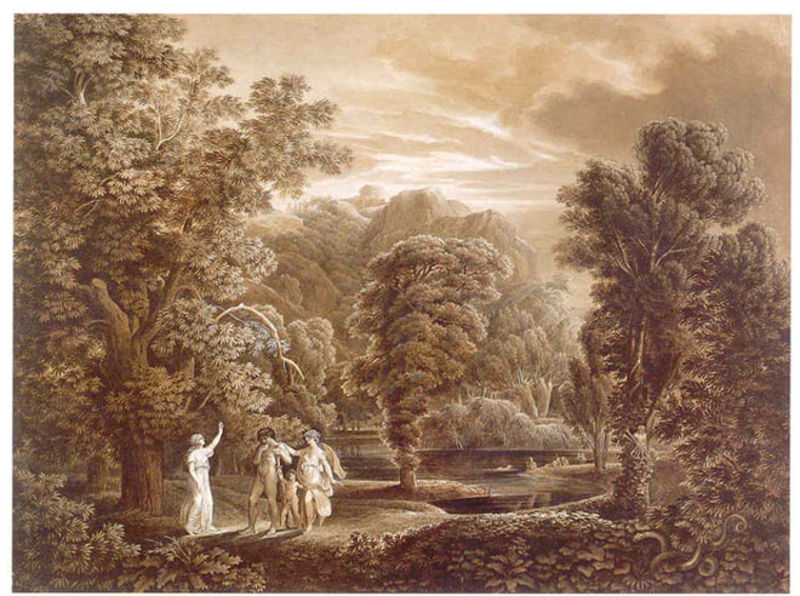
Titel: Herkules am Scheideweg
Künstler: Joseph Anton Koch
Standort: Karlsruhe
Institution: Staatliche Kunsthalle Karlsruhe
Schlagwörter: akt, baum, berg, blätter, felsen, gewitter, gott, gruppe, hand, himmel, laub, mann, nackt, wasser, weiß, wolken, baden, badende, bäume, fluss, frauen, grün, landschaft, menschen, see, teich, ufer, äste, abend, blumen, braun, frau, geste, kleid, licht, männer, szene, zeichnung, park, tuch, weg, wiese, alt, arm, bach, dämmerung, flusslauf, natur, spiegelung, stamm, wind, zweige, büsche, gebüsch, gewässer, sonne, sträucher, figur, gewand, eltern, familie, gewänder, kind, mutter, paar, tochter, vater, blatt, pflanzen, renaissance, wald, kinder, weiher, engel, garten, putto, skulptur, ente, naturalismus, berge, fels, gebirge, grafik, graphik, sepia, figuren, französisch, romantik, querformat, unruhe, realistisch, nackte, rodin, kelid, bad, adam, eva, nacktheit, paradies, penis, antike, knabe, ideal, schwimmen, lichtung, traum, druck, stich, schlange, treffen, mythologie, ranke, gerechtigkeit, verführung, jüngling, efeu, statuen, real, narziss, tümpel, lanschaft, götter, kund, metamorphose, nymphe, dolch, mittelalter, vision, erhoben, schlangen, bachlauf, eden, erscheinung, eiche, heilige, eichen, amor, maria, kupferstich, vertreibung, waldweg, rötel, gruß, garten eden, sohn, josef, geist, idealisiert, drei menschen, grüßen, kain, farne, teich see, landchaft, bläter, wsser, klind, badenden, idealistisch, urtümlich, weiße frau, w, schlnge, frauen kind, paradiesgarten, teich+, göttliche erscheinung, pflanuzen